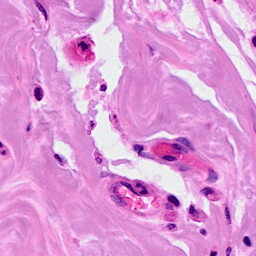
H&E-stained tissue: Breast